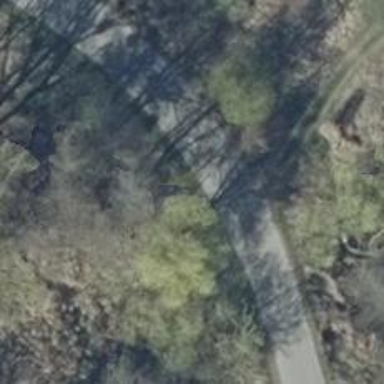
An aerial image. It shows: Unclassified road.